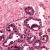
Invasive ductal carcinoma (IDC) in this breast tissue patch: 0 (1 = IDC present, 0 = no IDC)